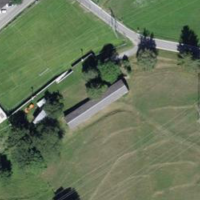
EUNIS habitat code: 24
Species observed at this site:
Aphantopus hyperantus
Euphorbia cyparissias